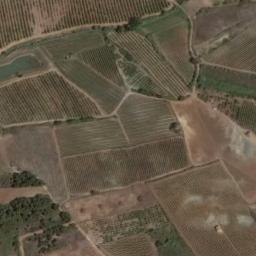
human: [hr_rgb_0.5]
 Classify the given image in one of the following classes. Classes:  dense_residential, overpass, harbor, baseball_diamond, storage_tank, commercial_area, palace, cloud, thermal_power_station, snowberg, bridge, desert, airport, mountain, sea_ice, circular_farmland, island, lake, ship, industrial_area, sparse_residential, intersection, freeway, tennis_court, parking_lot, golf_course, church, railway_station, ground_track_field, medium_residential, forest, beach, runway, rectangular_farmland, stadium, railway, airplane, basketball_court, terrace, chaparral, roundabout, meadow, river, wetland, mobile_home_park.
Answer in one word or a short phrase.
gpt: terrace